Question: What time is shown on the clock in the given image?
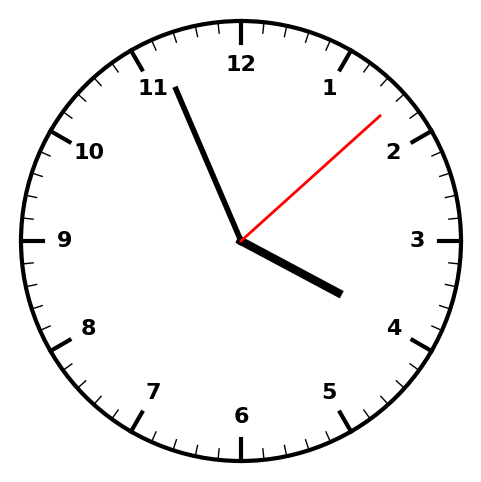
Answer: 03:56:08